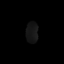
Tissue: lung
Cell type: Epithelial cells
Senescence score: 0.1759
Nuclear area (px): 241
Mean DAPI intensity: 21.842